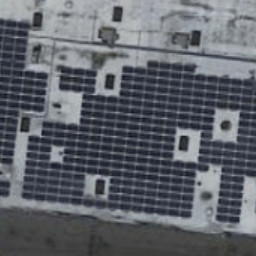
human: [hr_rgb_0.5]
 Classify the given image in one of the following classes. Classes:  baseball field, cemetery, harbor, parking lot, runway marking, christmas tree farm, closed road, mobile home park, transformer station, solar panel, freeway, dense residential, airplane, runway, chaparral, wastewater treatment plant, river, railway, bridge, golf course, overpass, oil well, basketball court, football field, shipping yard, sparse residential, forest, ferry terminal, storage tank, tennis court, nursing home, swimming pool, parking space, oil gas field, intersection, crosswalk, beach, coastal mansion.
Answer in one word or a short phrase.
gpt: solar panel